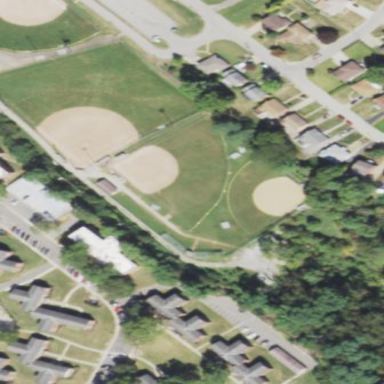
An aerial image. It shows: Baseball pitch for leisure land activities.